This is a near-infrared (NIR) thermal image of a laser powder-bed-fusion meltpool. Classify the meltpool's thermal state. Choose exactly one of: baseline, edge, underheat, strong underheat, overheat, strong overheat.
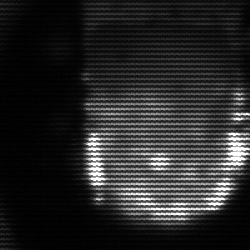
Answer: baseline